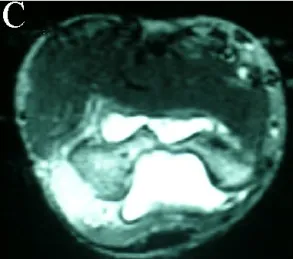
Multiplanar CT of the right elbow joint. C. Sagittal bone targeted reconstruction, showing subtle cortical erosions (arrowed) of the proximal ulna.
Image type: radiology (ct)